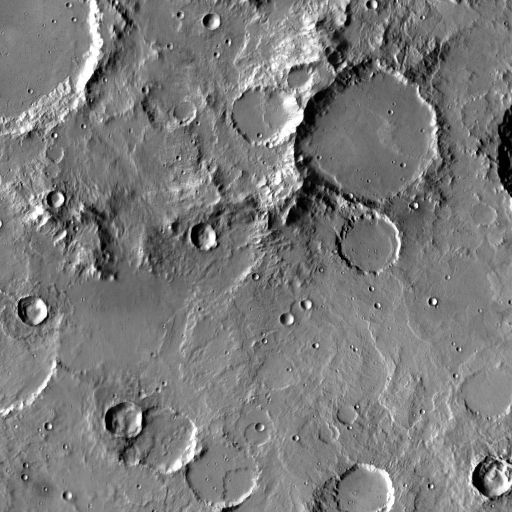
Crater classes present: Background, Other, Layered, Buried, Secondary